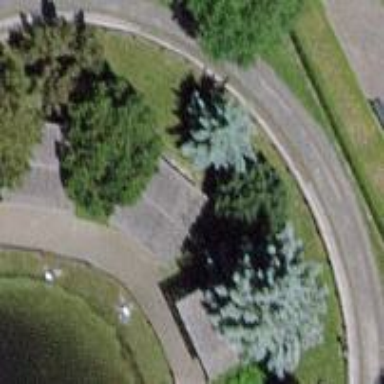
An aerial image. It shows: Picnic table located in leisure land area.